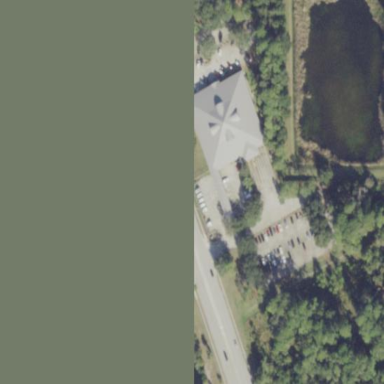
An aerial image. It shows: Parking area.